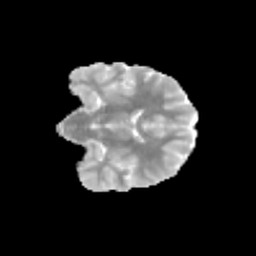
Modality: MD
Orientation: coronal
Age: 13
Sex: female
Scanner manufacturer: siemens
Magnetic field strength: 3 T
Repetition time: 3.8 s
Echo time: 0.07 s